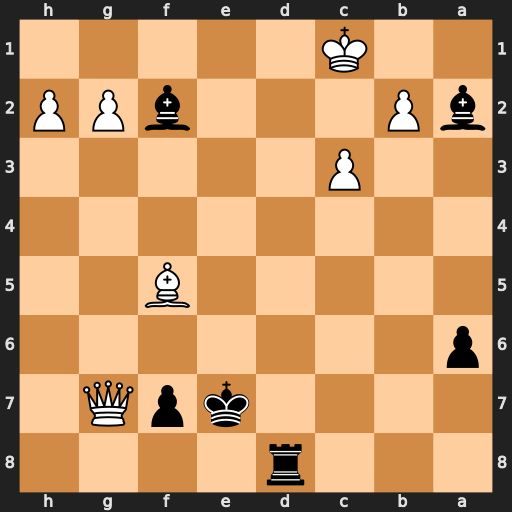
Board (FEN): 3r4/4kpQ1/p7/5B2/8/2P5/bP3bPP/2K5
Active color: b
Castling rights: -
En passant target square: -
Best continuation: Be3+ Kc2 Rd2+